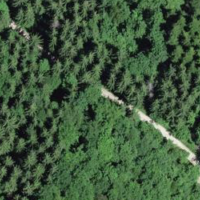
EUNIS habitat code: 44
Species observed at this site:
Lathyrus vernus